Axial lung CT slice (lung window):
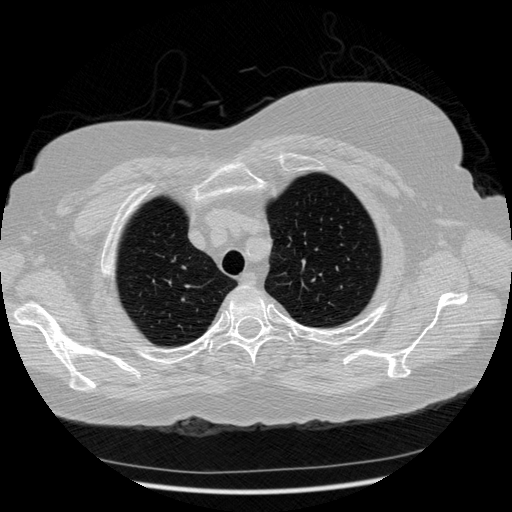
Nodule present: no